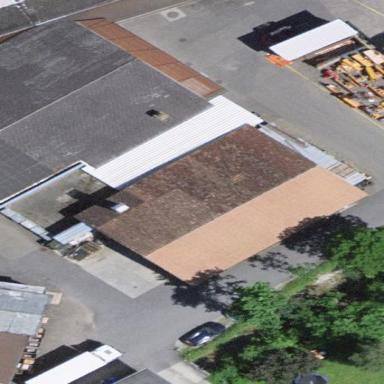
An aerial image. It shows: Shed.